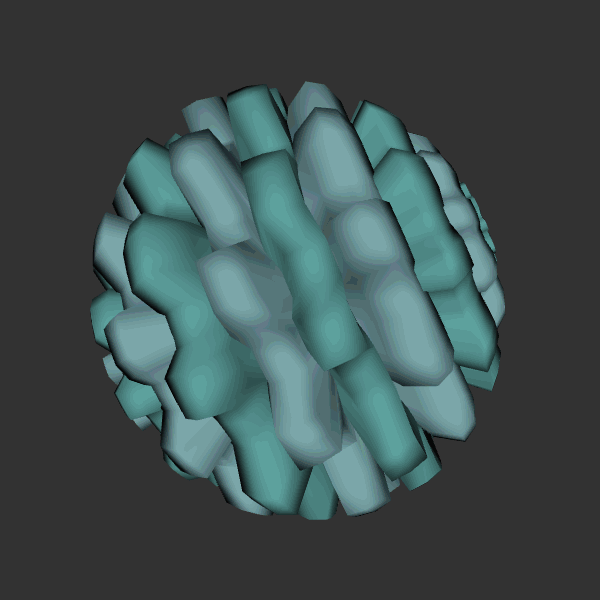
Background: dark